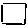
Label: square